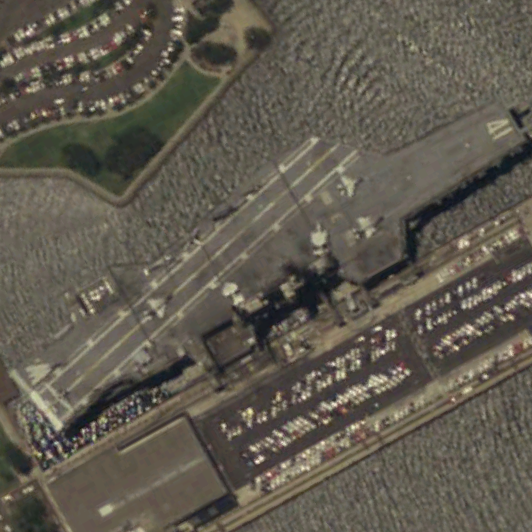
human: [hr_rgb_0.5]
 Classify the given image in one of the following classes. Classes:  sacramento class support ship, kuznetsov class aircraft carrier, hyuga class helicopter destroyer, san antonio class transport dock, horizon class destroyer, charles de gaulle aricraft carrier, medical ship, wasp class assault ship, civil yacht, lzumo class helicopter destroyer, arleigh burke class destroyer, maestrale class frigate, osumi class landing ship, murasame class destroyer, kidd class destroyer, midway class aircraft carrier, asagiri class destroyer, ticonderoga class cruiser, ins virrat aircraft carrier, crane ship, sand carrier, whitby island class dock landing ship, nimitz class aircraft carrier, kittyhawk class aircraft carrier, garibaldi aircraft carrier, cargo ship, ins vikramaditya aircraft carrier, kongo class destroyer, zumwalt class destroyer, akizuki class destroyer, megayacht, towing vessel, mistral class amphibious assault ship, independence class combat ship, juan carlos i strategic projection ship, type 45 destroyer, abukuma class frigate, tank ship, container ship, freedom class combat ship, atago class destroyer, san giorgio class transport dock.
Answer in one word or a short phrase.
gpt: Midway class aircraft carrier